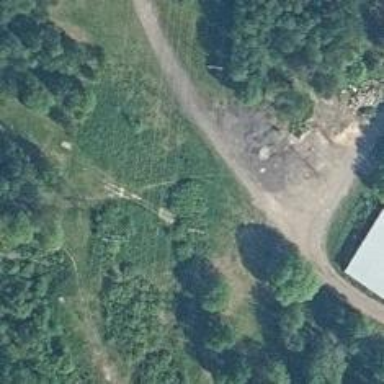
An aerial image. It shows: Disc golf tee.